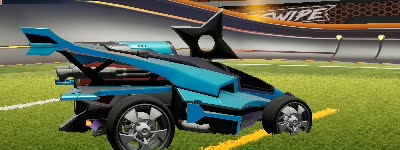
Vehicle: aftershock